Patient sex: F
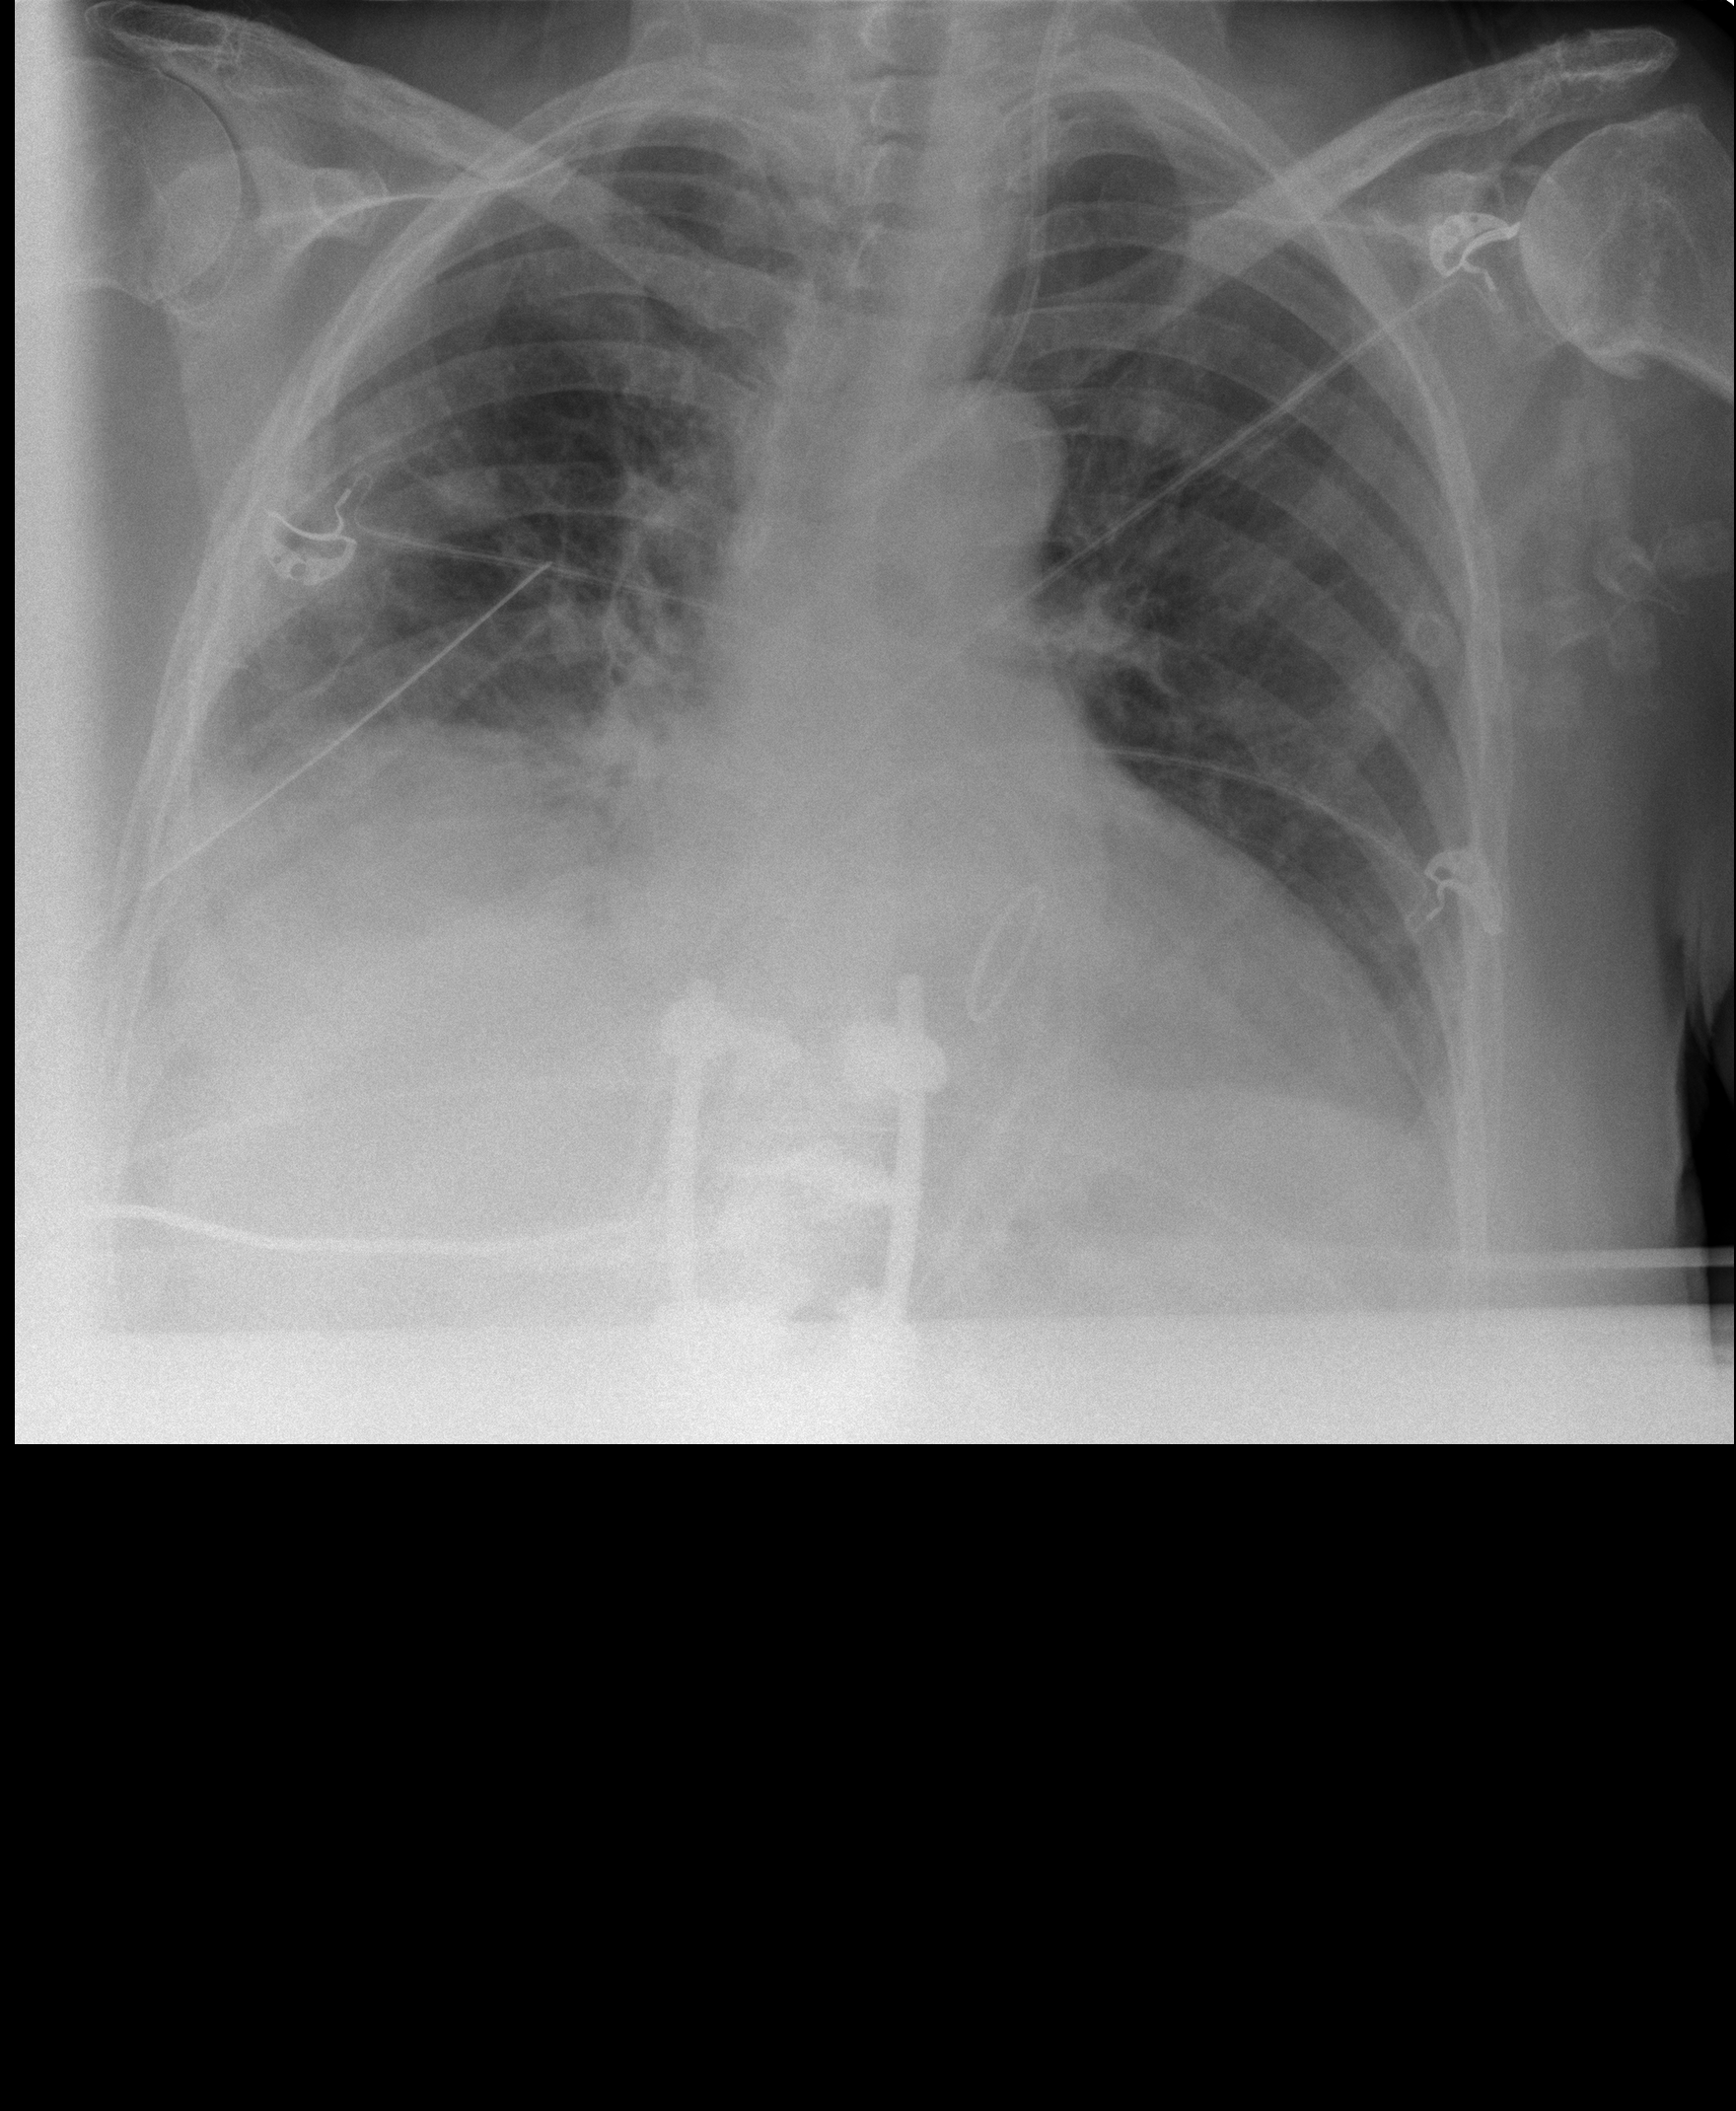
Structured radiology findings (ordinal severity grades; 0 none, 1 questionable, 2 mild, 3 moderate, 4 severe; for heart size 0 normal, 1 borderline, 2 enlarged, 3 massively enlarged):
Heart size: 2
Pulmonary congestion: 0
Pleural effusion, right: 3
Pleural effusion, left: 2
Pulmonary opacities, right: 1
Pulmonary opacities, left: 0
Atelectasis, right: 3
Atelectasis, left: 2